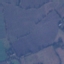
Land use / land cover class: Pasture